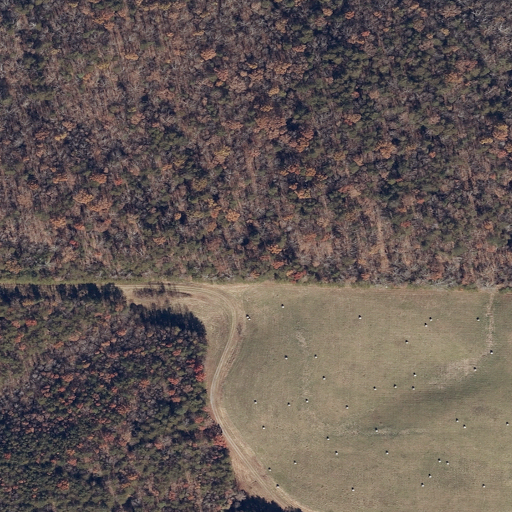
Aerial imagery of mountain in Alabama named Fairview Mountain containing deciduous forest, pasture, mixed forest, grassland, and evergreen forest